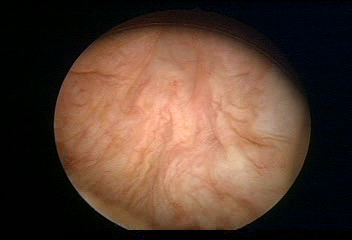
Modality: WLC
Class: Normal mucosa
Bladder cancer association: No